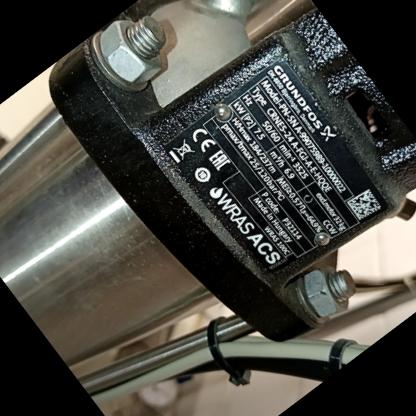
Klasa: tabliczka-znamionowa